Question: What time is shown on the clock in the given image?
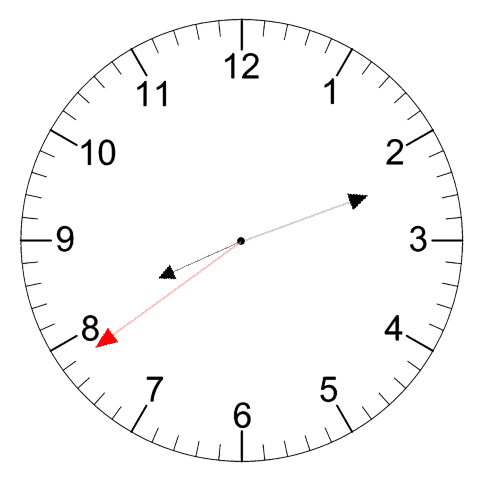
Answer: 08:11:39